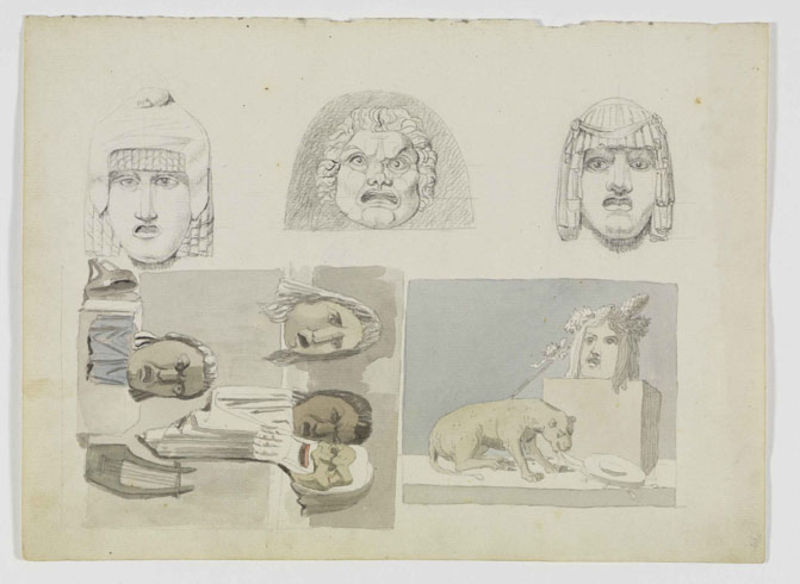
Titel: Konvolut mit 19 Zeichnungen, Blatt 1
Künstler: Friedrich Weinbrenner
Standort: Karlsruhe
Institution: Staatliche Kunsthalle Karlsruhe
Schlagwörter: blau, kopf, mann, schatten, weiß, aquarell, frauen, frau, frisur, frisuren, grau, haar, hut, köpfe, mund, männer, nase, schmuck, skizze, zeichnung, hund, tier, tuch, beige, alt, bart, gericht, gesichter, mützen, architektur, augen, entsetzen, federn, gesicht, sockel, stein, teller, fünf, portrait, auge, haare, drei, blatt, kinn, locken, ohren, rosa, skulptur, statue, perücke, kopfbedeckung, relief, papier, studie, zöpfe, farbe, drehen, rand, figuren, angst, wild, karikatur, münder, nasen, kopftuch, mimik, bildhauerei, steinmetz, katze, tusche, offen, antike, maske, porträts, schraffur, schraffuren, schwarz weiß, seite, schrecken, quer, bleistift, helm, dämon, entwurf, schema, kapitell, buchseite, senkrecht, studien, grimasse, portät, einfarbig, antik, maul, griechisch, griechenland, löwe, laute, block, skizzenbuch, lyra, perücken, vorlagen, skizzen, eisbär, leier, schrei, ärger, haartracht, kuben, längs, raubkatze, sphinx, ägyptisch, ägypten, fratze, fratzen, grimassen, ägypter, bildhauer, perrücke, zeichnungen, reisebuch, verzerrt, masken, raubtier, gefühle, schrecklich, bartlos, bedeckung, entsetzt, grauen, strukturen, mimiken, kube, paharo, architekturdetails, skizuze, kopfmimik